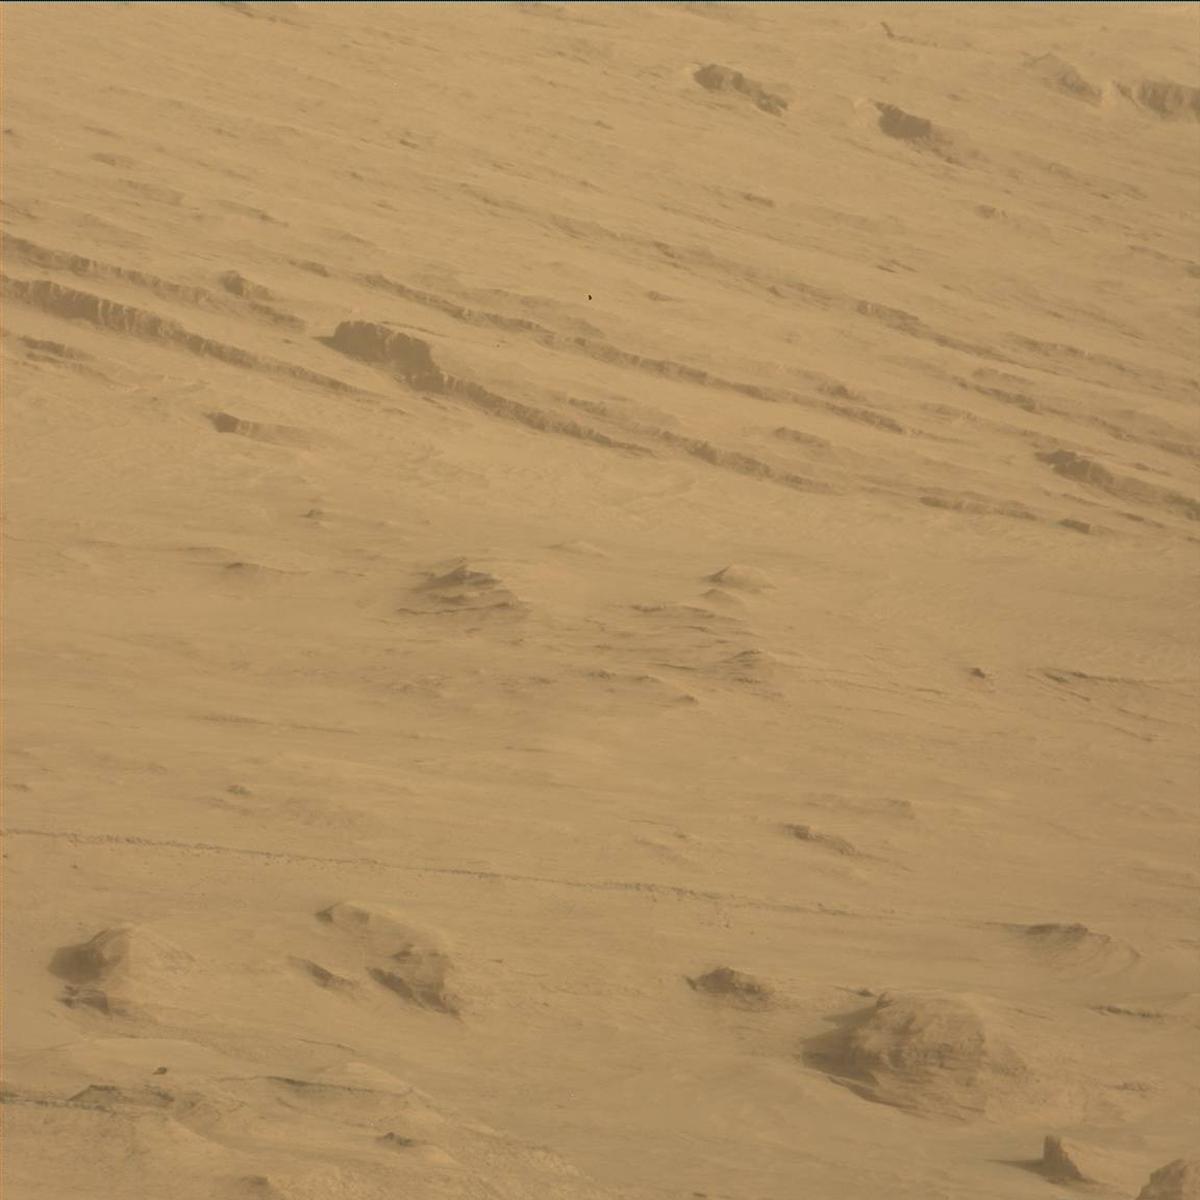
Terrain classes present: Ridge